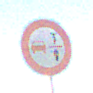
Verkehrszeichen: VerbotUeberholenEinspurigeFahrzeuge
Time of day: SunriseSunset
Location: Outdoor (Nature)
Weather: Clear
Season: NotSpecified
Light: Natural